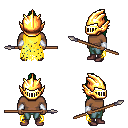
a pixel art fantasy rpg character, male body template, human, dark skin, yellow tattered cape, teal pants, green long topknot hairstyle, gold helm, white cloth bracers, maroon shoes, spear, four views (front, back, left, right), 2x2 character sprite sheet, small pixel art, hard edges, no anti-aliasing